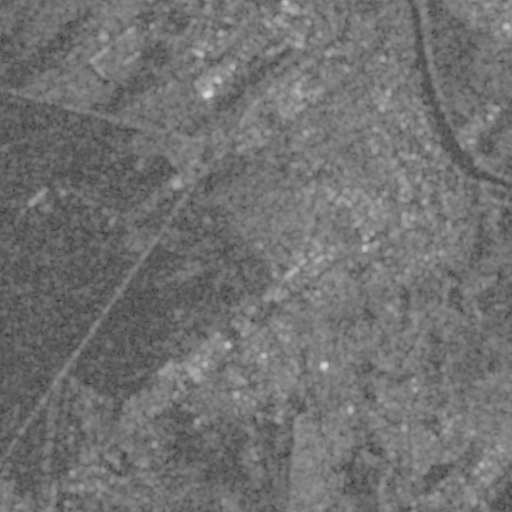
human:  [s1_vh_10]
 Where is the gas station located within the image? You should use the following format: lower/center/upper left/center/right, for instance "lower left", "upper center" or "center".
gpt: The gas station is located in the center of the image.
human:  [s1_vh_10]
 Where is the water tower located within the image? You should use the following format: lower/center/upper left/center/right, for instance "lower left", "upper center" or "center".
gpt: The water tower is located in the center of the image.
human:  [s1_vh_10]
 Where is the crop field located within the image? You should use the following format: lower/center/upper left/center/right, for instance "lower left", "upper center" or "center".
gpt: There is no crop field in the image.

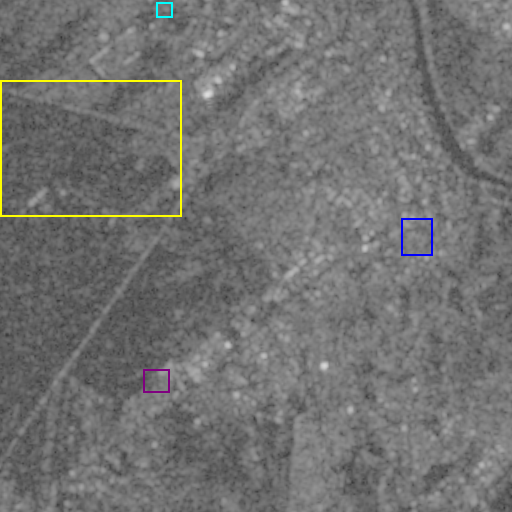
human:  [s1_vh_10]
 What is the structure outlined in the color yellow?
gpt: The structure outlined in yellow is a crop field.
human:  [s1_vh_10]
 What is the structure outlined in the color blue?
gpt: The structure outlined in blue is a park.
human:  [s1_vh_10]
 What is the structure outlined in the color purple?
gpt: The structure outlined in purple is a parking lot.
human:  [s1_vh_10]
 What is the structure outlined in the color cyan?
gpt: The structure outlined in cyan is a power substation.
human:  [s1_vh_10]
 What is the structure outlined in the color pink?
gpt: There is no pink outline.